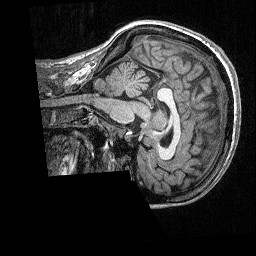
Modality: T1w
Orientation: sagittal
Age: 42
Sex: female
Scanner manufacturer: siemens
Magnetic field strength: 3 T
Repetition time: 2.3 s
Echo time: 0.00298 s